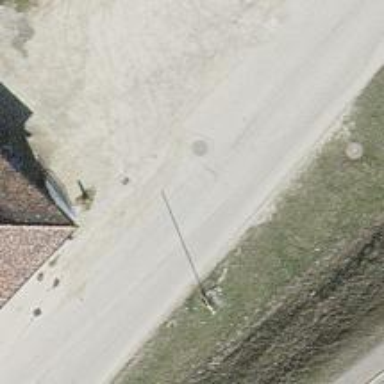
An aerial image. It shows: Lift gate barrier.